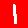
Digit: 1